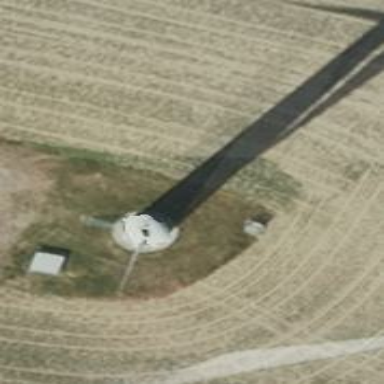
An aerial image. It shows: Wind generator powered by horizontal-axis wind turbine.